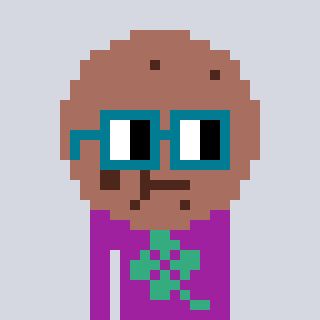
a pixel art character with square dark green glasses, a cookie-shaped head and a magenta-colored body on a cool background